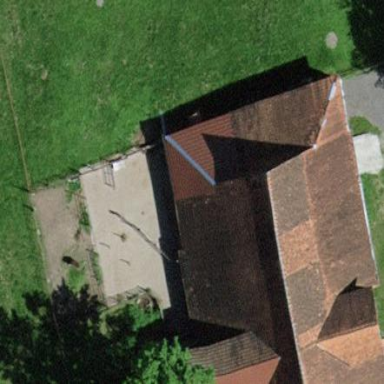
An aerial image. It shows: Farm auxiliary building with gabled roof.